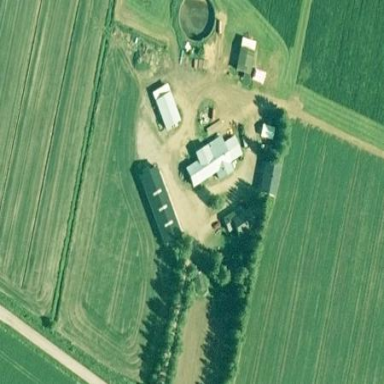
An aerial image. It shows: Farmyard area.